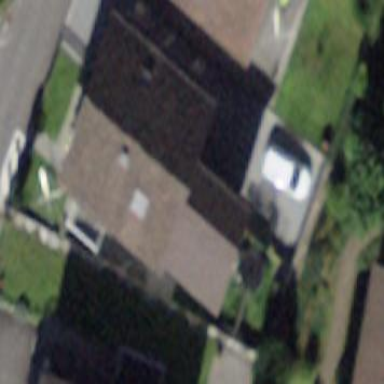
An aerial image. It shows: Detached building.